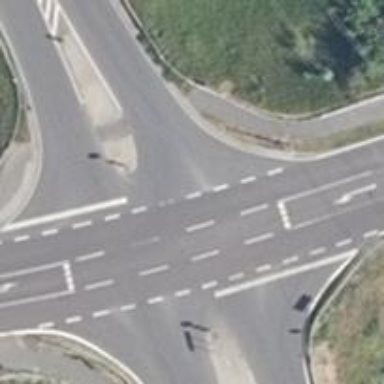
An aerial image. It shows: Stop road.